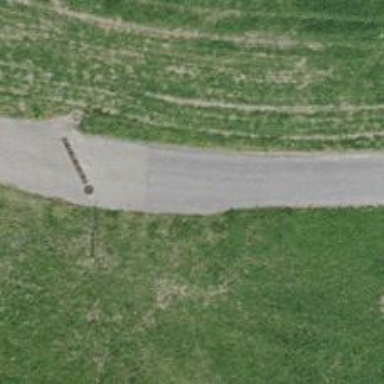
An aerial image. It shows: Unclassified road with asphalt surface.